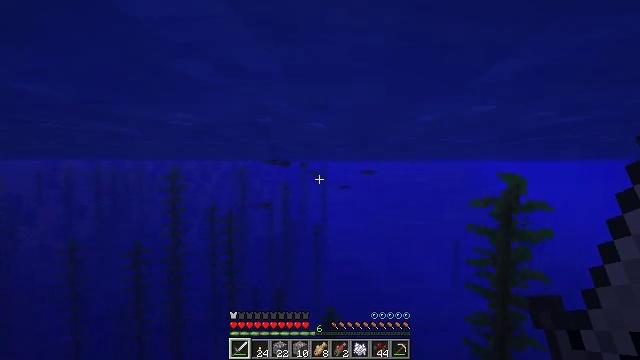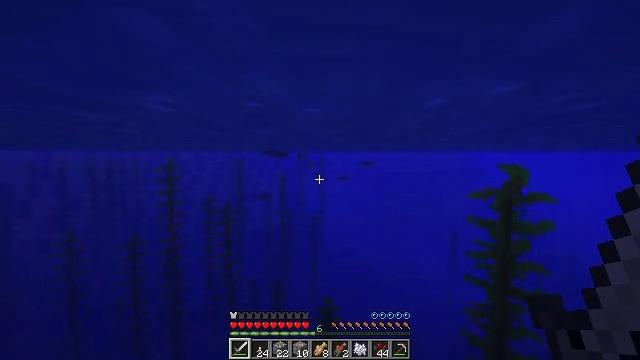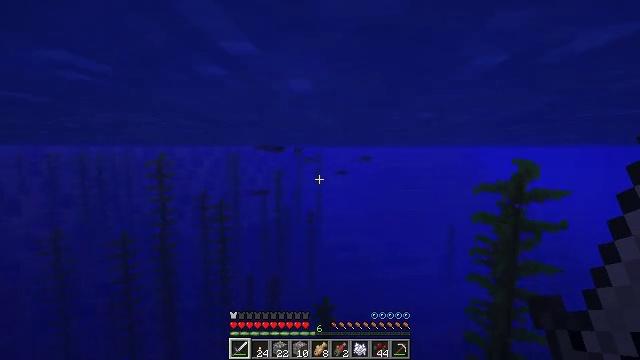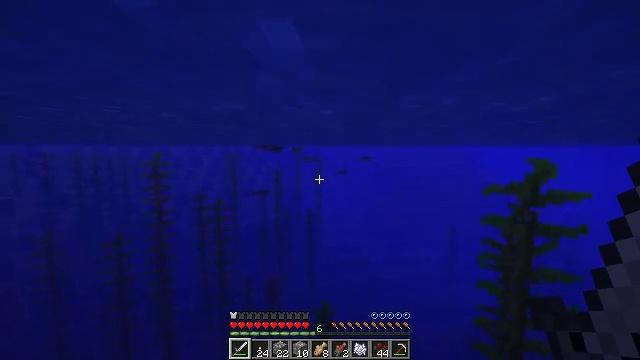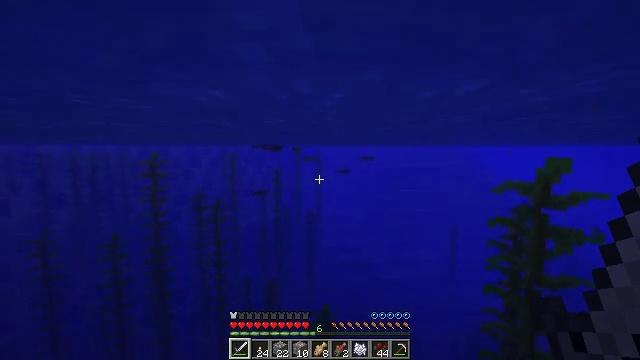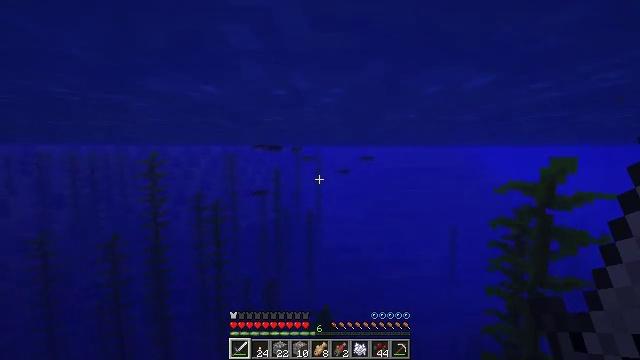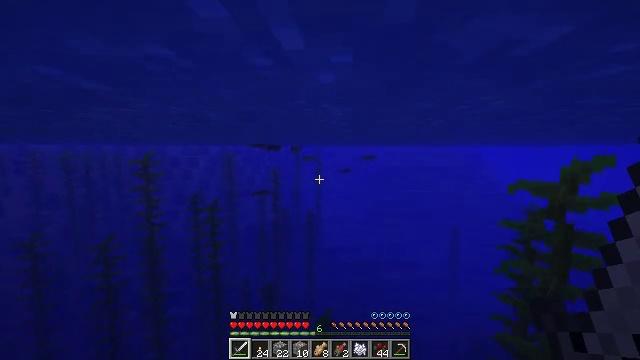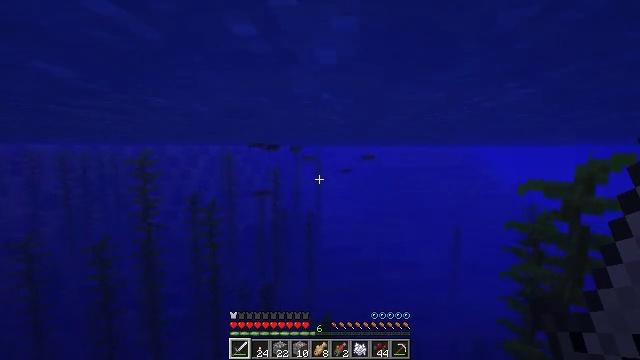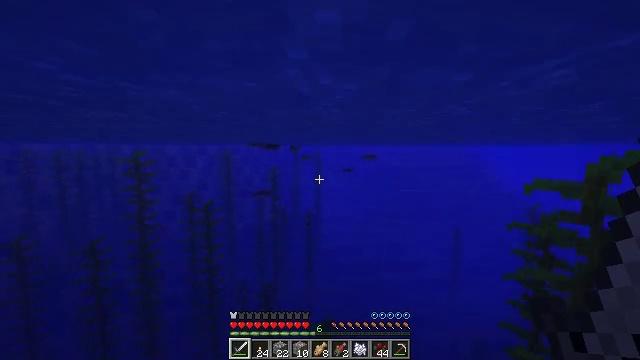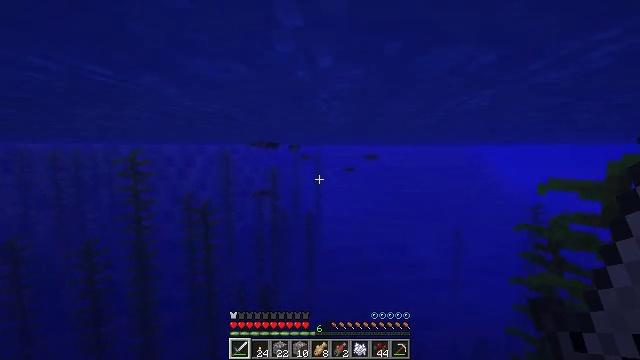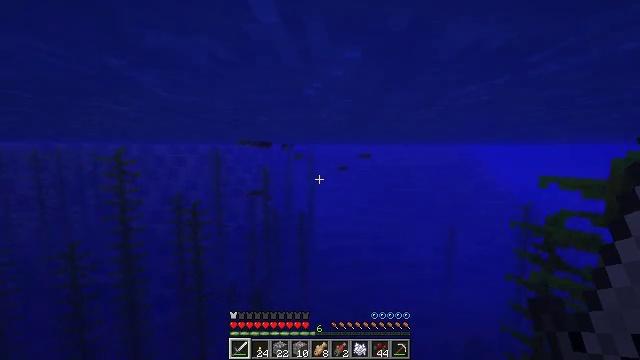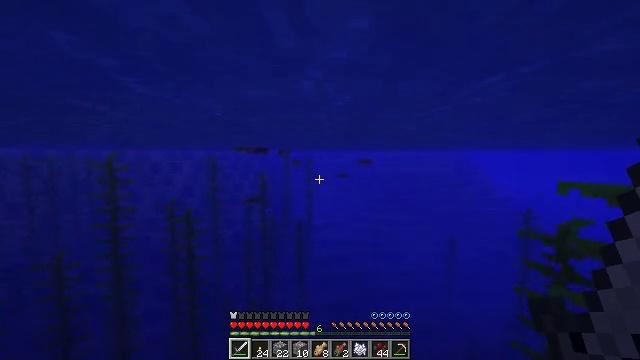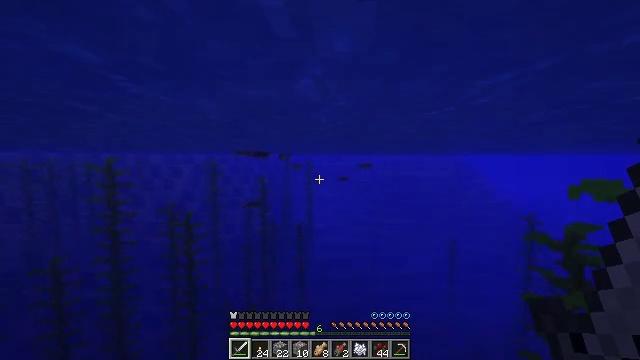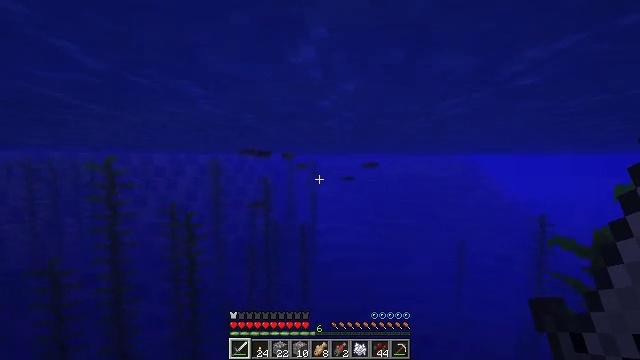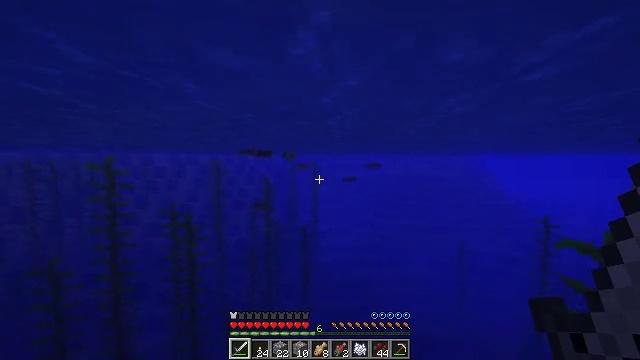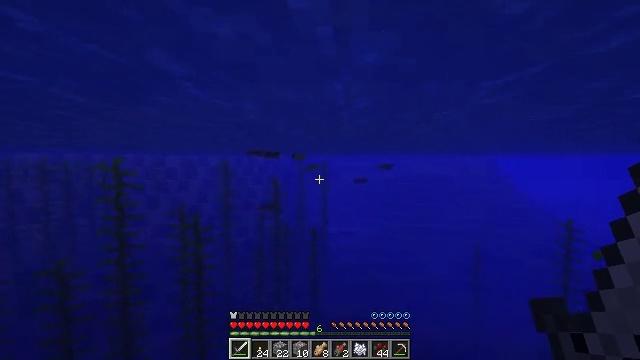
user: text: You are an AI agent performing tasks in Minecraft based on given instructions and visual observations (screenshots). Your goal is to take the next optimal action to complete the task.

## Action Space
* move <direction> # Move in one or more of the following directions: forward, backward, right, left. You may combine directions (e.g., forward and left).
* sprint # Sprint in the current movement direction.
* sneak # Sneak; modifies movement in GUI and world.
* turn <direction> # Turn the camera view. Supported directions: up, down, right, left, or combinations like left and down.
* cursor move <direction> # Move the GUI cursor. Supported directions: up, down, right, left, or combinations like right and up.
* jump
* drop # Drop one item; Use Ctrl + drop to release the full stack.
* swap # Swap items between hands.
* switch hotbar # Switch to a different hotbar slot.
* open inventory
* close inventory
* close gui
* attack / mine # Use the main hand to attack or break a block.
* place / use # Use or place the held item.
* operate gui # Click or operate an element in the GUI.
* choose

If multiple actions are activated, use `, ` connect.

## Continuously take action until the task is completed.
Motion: motion action
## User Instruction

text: Catch and defeat a cod.
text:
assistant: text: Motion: move forward, turn down
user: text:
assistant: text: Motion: move forward, turn down
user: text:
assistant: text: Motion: move forward
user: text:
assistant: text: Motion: move forward
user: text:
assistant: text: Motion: move forward
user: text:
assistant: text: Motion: move forward
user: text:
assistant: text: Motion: move forward
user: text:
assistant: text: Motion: move forward
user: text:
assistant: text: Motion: move forward
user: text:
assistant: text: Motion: move forward, turn right
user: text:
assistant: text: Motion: move forward, turn up
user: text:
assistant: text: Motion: move forward
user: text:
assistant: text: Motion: move forward
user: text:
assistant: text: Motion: move forward
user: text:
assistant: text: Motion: move forward, turn left
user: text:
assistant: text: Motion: move forward, turn left
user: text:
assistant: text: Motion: move forward, turn left
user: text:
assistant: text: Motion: move forward
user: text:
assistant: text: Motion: move forward
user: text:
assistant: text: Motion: move forward
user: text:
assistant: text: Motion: move forward
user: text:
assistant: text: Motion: move forward
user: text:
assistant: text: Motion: move forward
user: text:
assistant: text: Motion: move forward
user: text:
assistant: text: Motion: move forward
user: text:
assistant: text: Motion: move forward
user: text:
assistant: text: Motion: move forward
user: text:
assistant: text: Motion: move forward
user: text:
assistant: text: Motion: move forward
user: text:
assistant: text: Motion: move forward, turn left